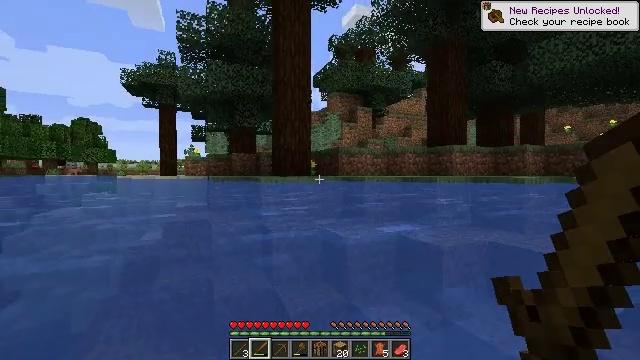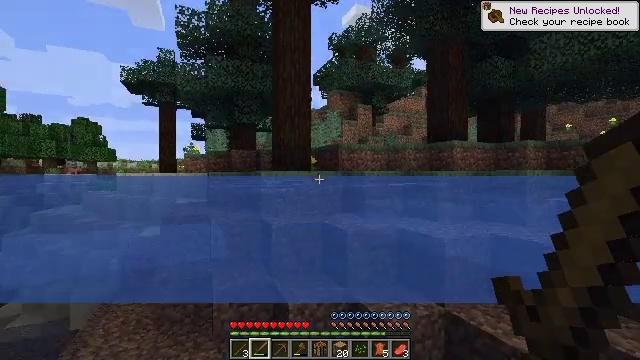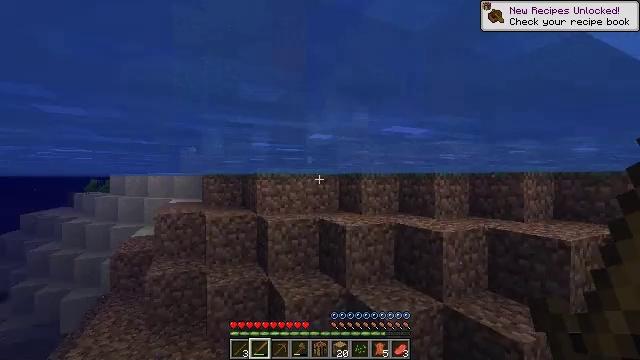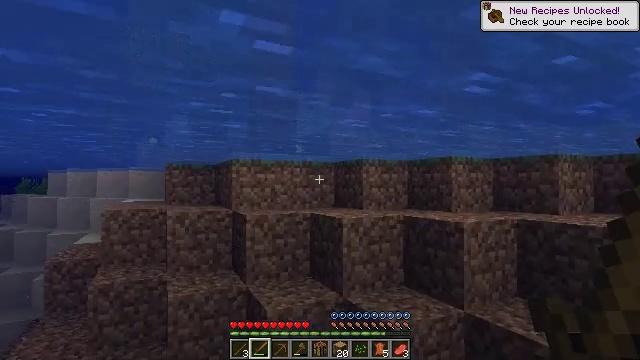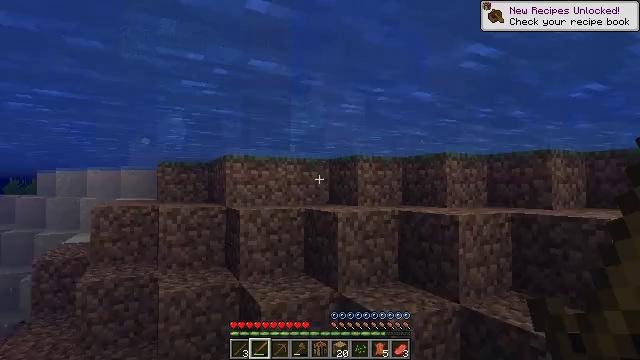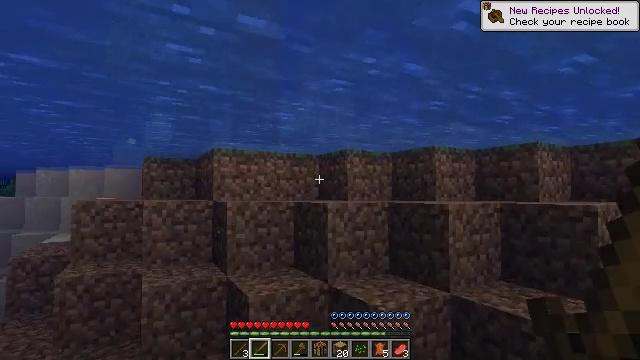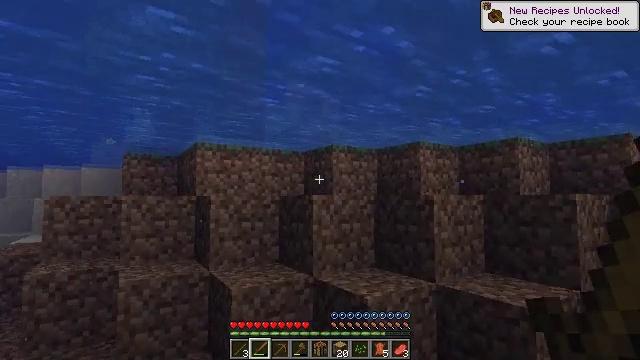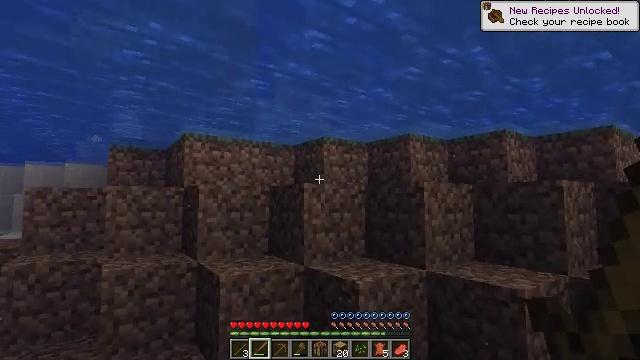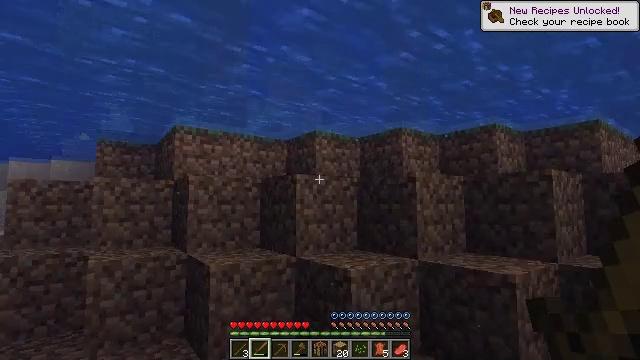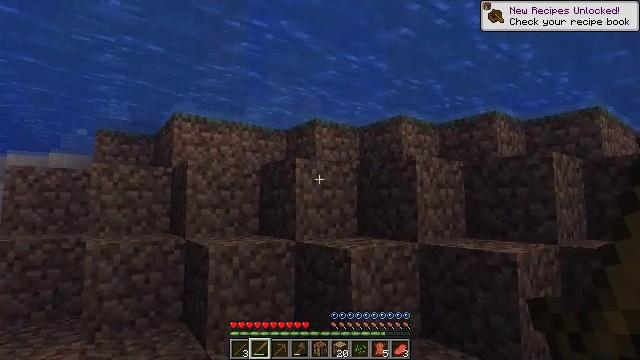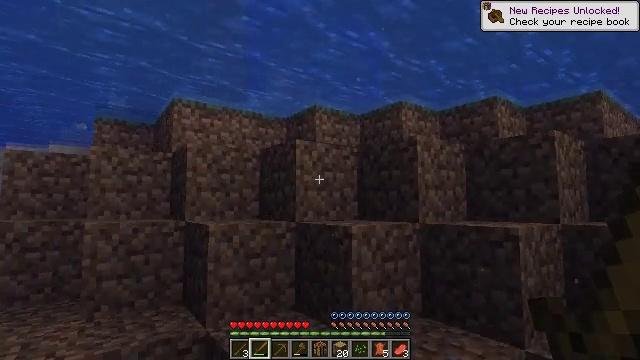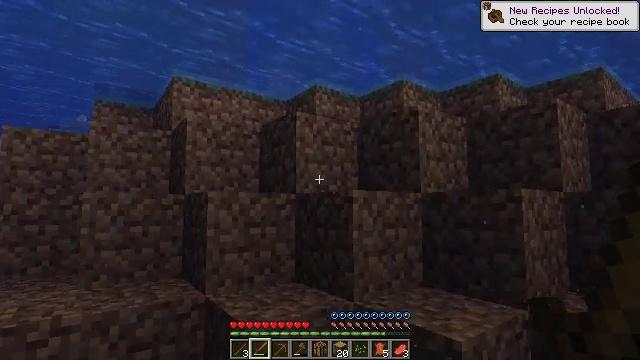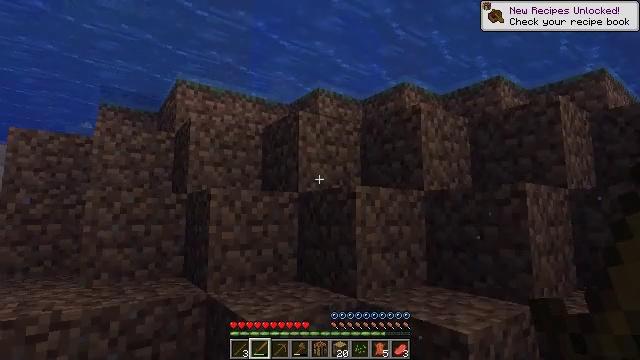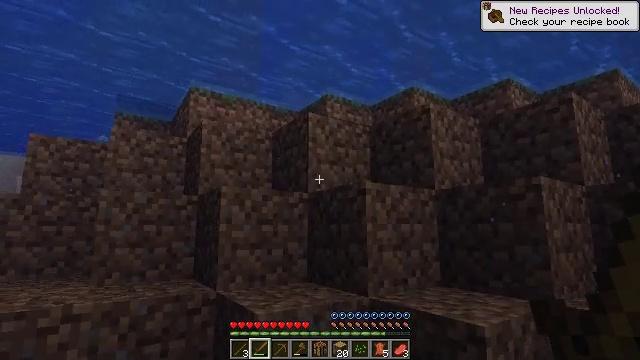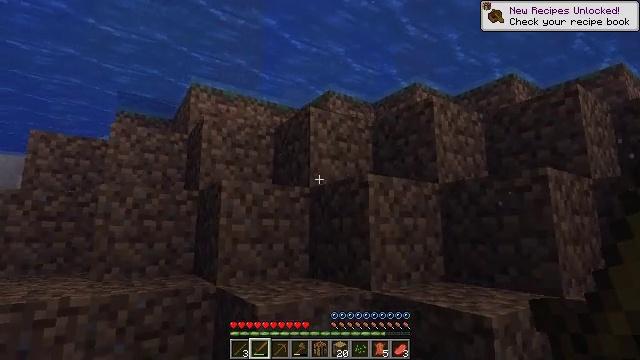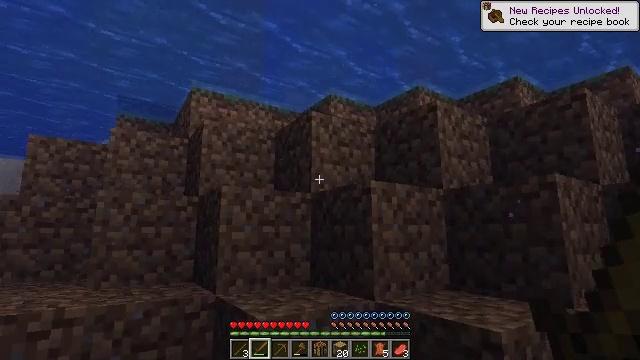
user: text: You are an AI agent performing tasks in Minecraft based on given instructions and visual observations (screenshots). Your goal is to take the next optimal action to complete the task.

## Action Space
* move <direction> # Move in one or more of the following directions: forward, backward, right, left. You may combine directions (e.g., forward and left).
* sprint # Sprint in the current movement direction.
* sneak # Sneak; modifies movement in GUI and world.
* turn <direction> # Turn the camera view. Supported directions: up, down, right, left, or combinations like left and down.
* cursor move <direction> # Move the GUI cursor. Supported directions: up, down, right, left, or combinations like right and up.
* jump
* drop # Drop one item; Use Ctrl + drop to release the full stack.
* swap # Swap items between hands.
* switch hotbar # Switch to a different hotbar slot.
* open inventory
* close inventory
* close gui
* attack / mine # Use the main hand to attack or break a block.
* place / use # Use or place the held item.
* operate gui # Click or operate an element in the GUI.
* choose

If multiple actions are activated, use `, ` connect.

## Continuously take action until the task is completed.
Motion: motion action
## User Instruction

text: Mine the spruce log from the forest.
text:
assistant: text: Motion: move forward, sneak
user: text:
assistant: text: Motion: move forward, sneak
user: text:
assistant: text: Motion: move forward, sneak, turn right and up
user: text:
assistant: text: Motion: move forward, sneak, turn right
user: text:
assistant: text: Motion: move forward, sneak, turn right and up
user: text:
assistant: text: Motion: move forward, sneak, turn right and up
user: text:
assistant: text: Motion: move forward, sneak, turn right
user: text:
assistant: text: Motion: move forward, sneak, turn right
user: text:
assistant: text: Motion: move forward, sneak
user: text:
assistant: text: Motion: move forward, sneak
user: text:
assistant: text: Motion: move forward, sneak
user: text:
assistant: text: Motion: move forward, sneak, turn up
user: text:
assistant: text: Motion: move forward, turn left and up
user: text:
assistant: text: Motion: move forward, jump
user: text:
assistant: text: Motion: move forward, jump
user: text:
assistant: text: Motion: move forward, jump
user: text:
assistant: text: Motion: move forward, jump
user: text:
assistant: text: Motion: move forward, jump
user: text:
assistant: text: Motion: move forward, jump
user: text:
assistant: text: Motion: move forward, jump
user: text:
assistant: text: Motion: move forward, jump
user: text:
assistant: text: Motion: move forward, jump
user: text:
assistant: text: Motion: move forward, jump
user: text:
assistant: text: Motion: move forward, jump
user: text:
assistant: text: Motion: move forward, jump
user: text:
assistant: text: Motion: move forward, jump
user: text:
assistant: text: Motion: move forward, jump
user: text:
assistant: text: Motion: move forward, jump
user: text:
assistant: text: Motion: move forward, jump
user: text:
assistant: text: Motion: move forward, jump